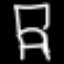
Label: chair